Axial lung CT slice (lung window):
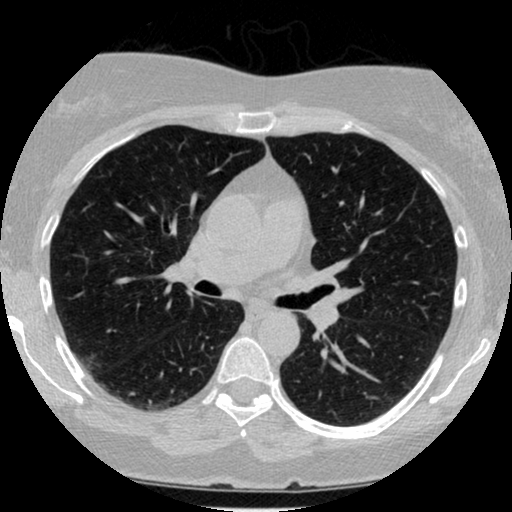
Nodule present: no